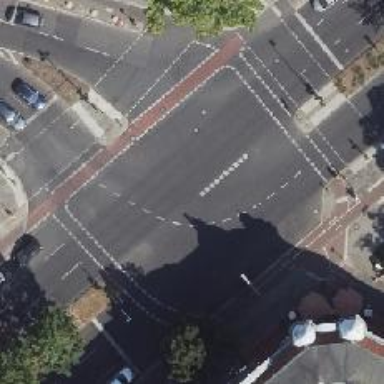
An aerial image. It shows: Junction.